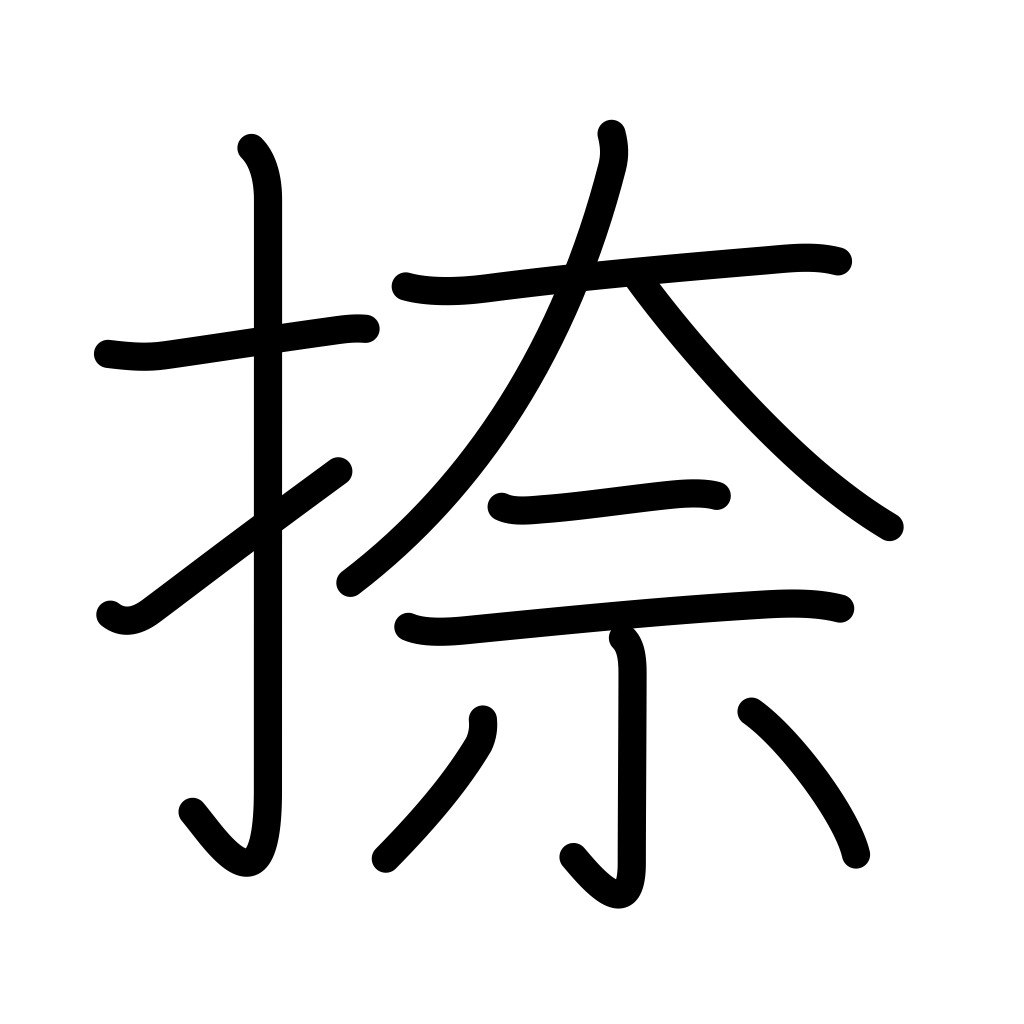
Meaning: press, print, affix a seal, stamp